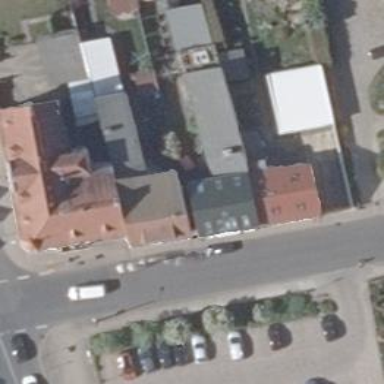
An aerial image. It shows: Clothing store.